Question: I have an Intraweb application which is using the TTIWDBAdvWebGrid component. Two columns of the grid are comboboxes (editor is set to edCombo) - look at the picture below

What I want is that when one of the comboboxes is changed the other changed it's value to opposite (if first is YES then the other is NO).
I've tried with javascript code at the ClientEvents-combochange
'''
valcb=GetEditValue(IWDBGESTANTObj,c,r);
if (c==5 )
{
if (valcb='OUI ') {SetCellValue(IWDBGESTANTObj,6,r,'NON'); }
else {SetCellValue(IWDBGESTANTObj,6,r,'OUI');}
}
'''
but this code changed the values from the second combo to nothing....
How can I resolve this?
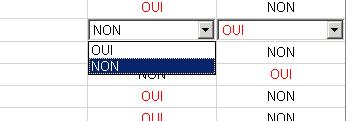
Answer: Resolved by using the following javascript code:
'''
if (c==5)
{wId = "G0D" + r + "C" + (c + 1);}
else
{wId = "G0D" + r + "C" + (c - 1);}
myCombo = document.getElementById( wId);
if (ctrl.selectedIndex==0)
{ wInd=1;}
else
{wInd=0;}
myCombo.options[wInd].selected=true;
'''
Intraweb is generating the id for each combo by concatenating the following elements
"GOD" + row_number + "C" + column_number
This code must be set on the ClientEvents-ComboChange property